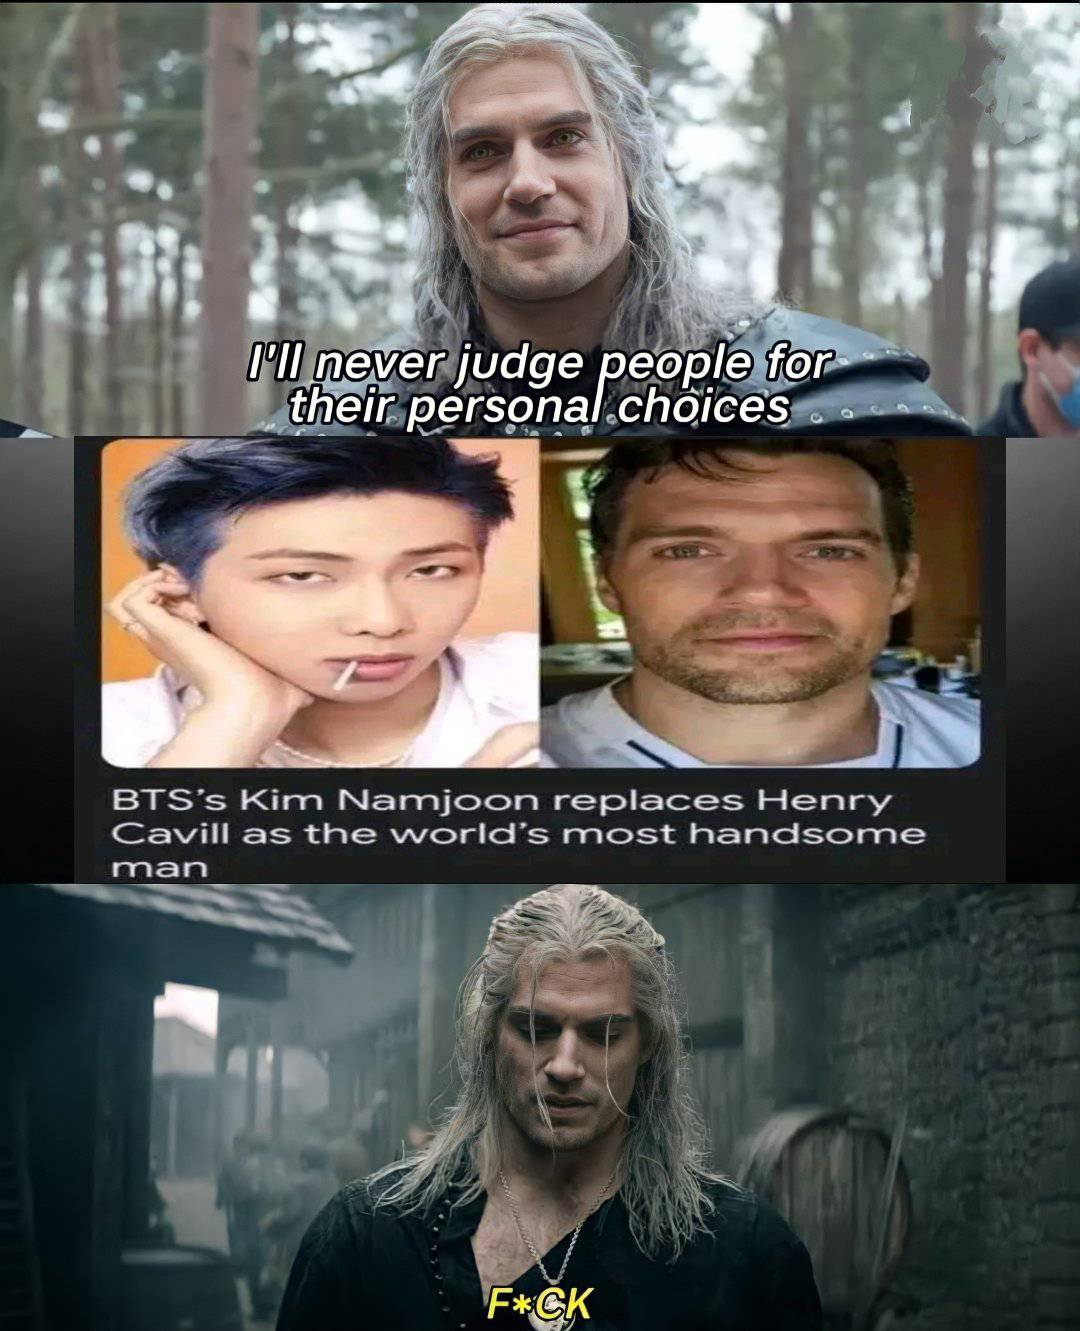
Caption: I'll never judge people for their personal choices    BTS's Kim Namjoon replaces Henry Cavill as the world's most handsome man  F*CK
Label: hate